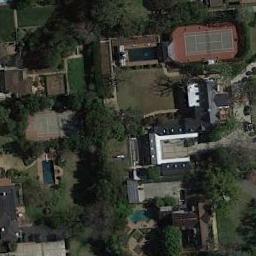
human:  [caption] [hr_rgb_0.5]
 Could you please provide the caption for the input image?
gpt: Tennis court and swimming pool in the middle of a residential area surrounded by trees .

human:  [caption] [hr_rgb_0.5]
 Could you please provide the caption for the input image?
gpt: Many buildings of different shapes are beside the tennis courts .

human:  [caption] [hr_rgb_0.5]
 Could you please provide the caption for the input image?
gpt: There are two tennis courts at the bottom of the picture .

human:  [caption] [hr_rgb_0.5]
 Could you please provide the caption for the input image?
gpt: The tennis court is on the grass next to some buildings and trees .

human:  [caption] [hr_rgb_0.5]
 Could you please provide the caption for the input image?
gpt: There are many green trees and some buildings near the tennis court .